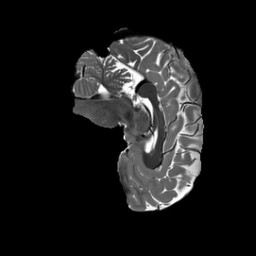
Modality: T2w
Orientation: sagittal
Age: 22
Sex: female
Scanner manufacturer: siemens
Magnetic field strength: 3 T
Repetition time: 3.2 s
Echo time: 0.566 s